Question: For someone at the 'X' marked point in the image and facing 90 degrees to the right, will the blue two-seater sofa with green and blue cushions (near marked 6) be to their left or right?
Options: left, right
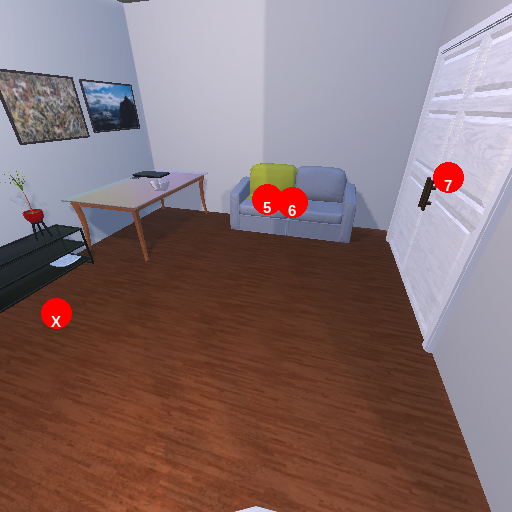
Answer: left